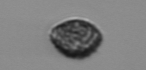
Label: Pseudochattonella_farcimen